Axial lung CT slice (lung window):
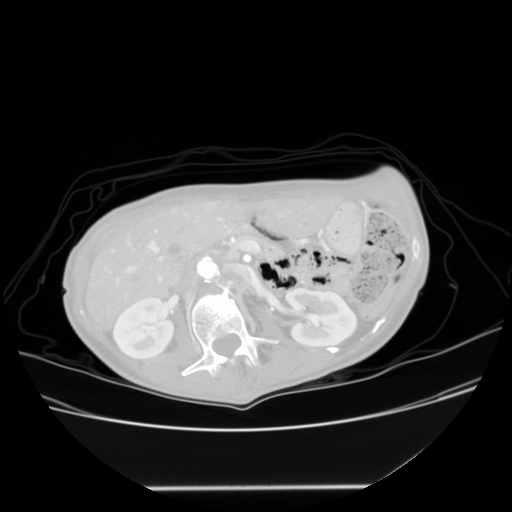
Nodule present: no